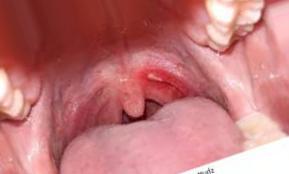
Condition: Mouth Ulcer